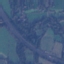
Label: Highway